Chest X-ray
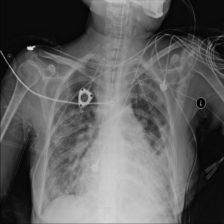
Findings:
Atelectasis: negative
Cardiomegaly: negative
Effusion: negative
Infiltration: positive
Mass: negative
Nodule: negative
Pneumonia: negative
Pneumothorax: negative
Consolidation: negative
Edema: negative
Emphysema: negative
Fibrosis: negative
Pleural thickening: negative
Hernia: negative